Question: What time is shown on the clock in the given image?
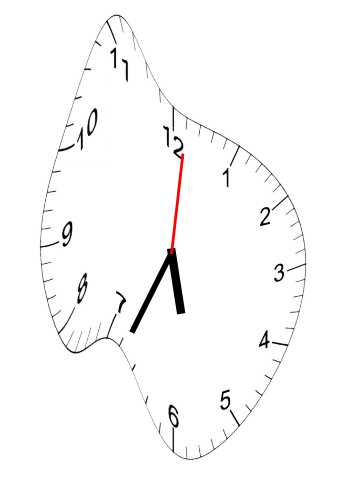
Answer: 05:34:01